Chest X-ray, AP view. Patient: 34 years old, sex M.
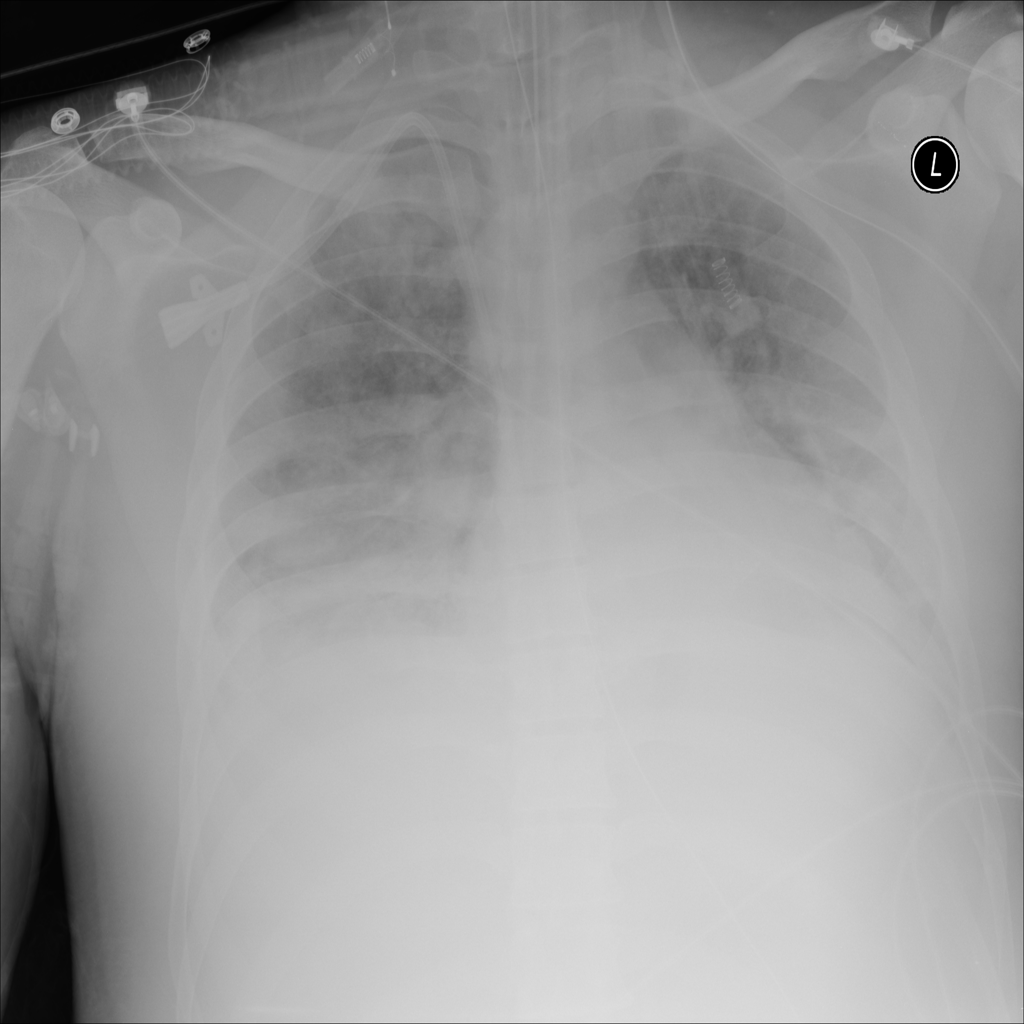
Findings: Edema, Infiltration